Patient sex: M
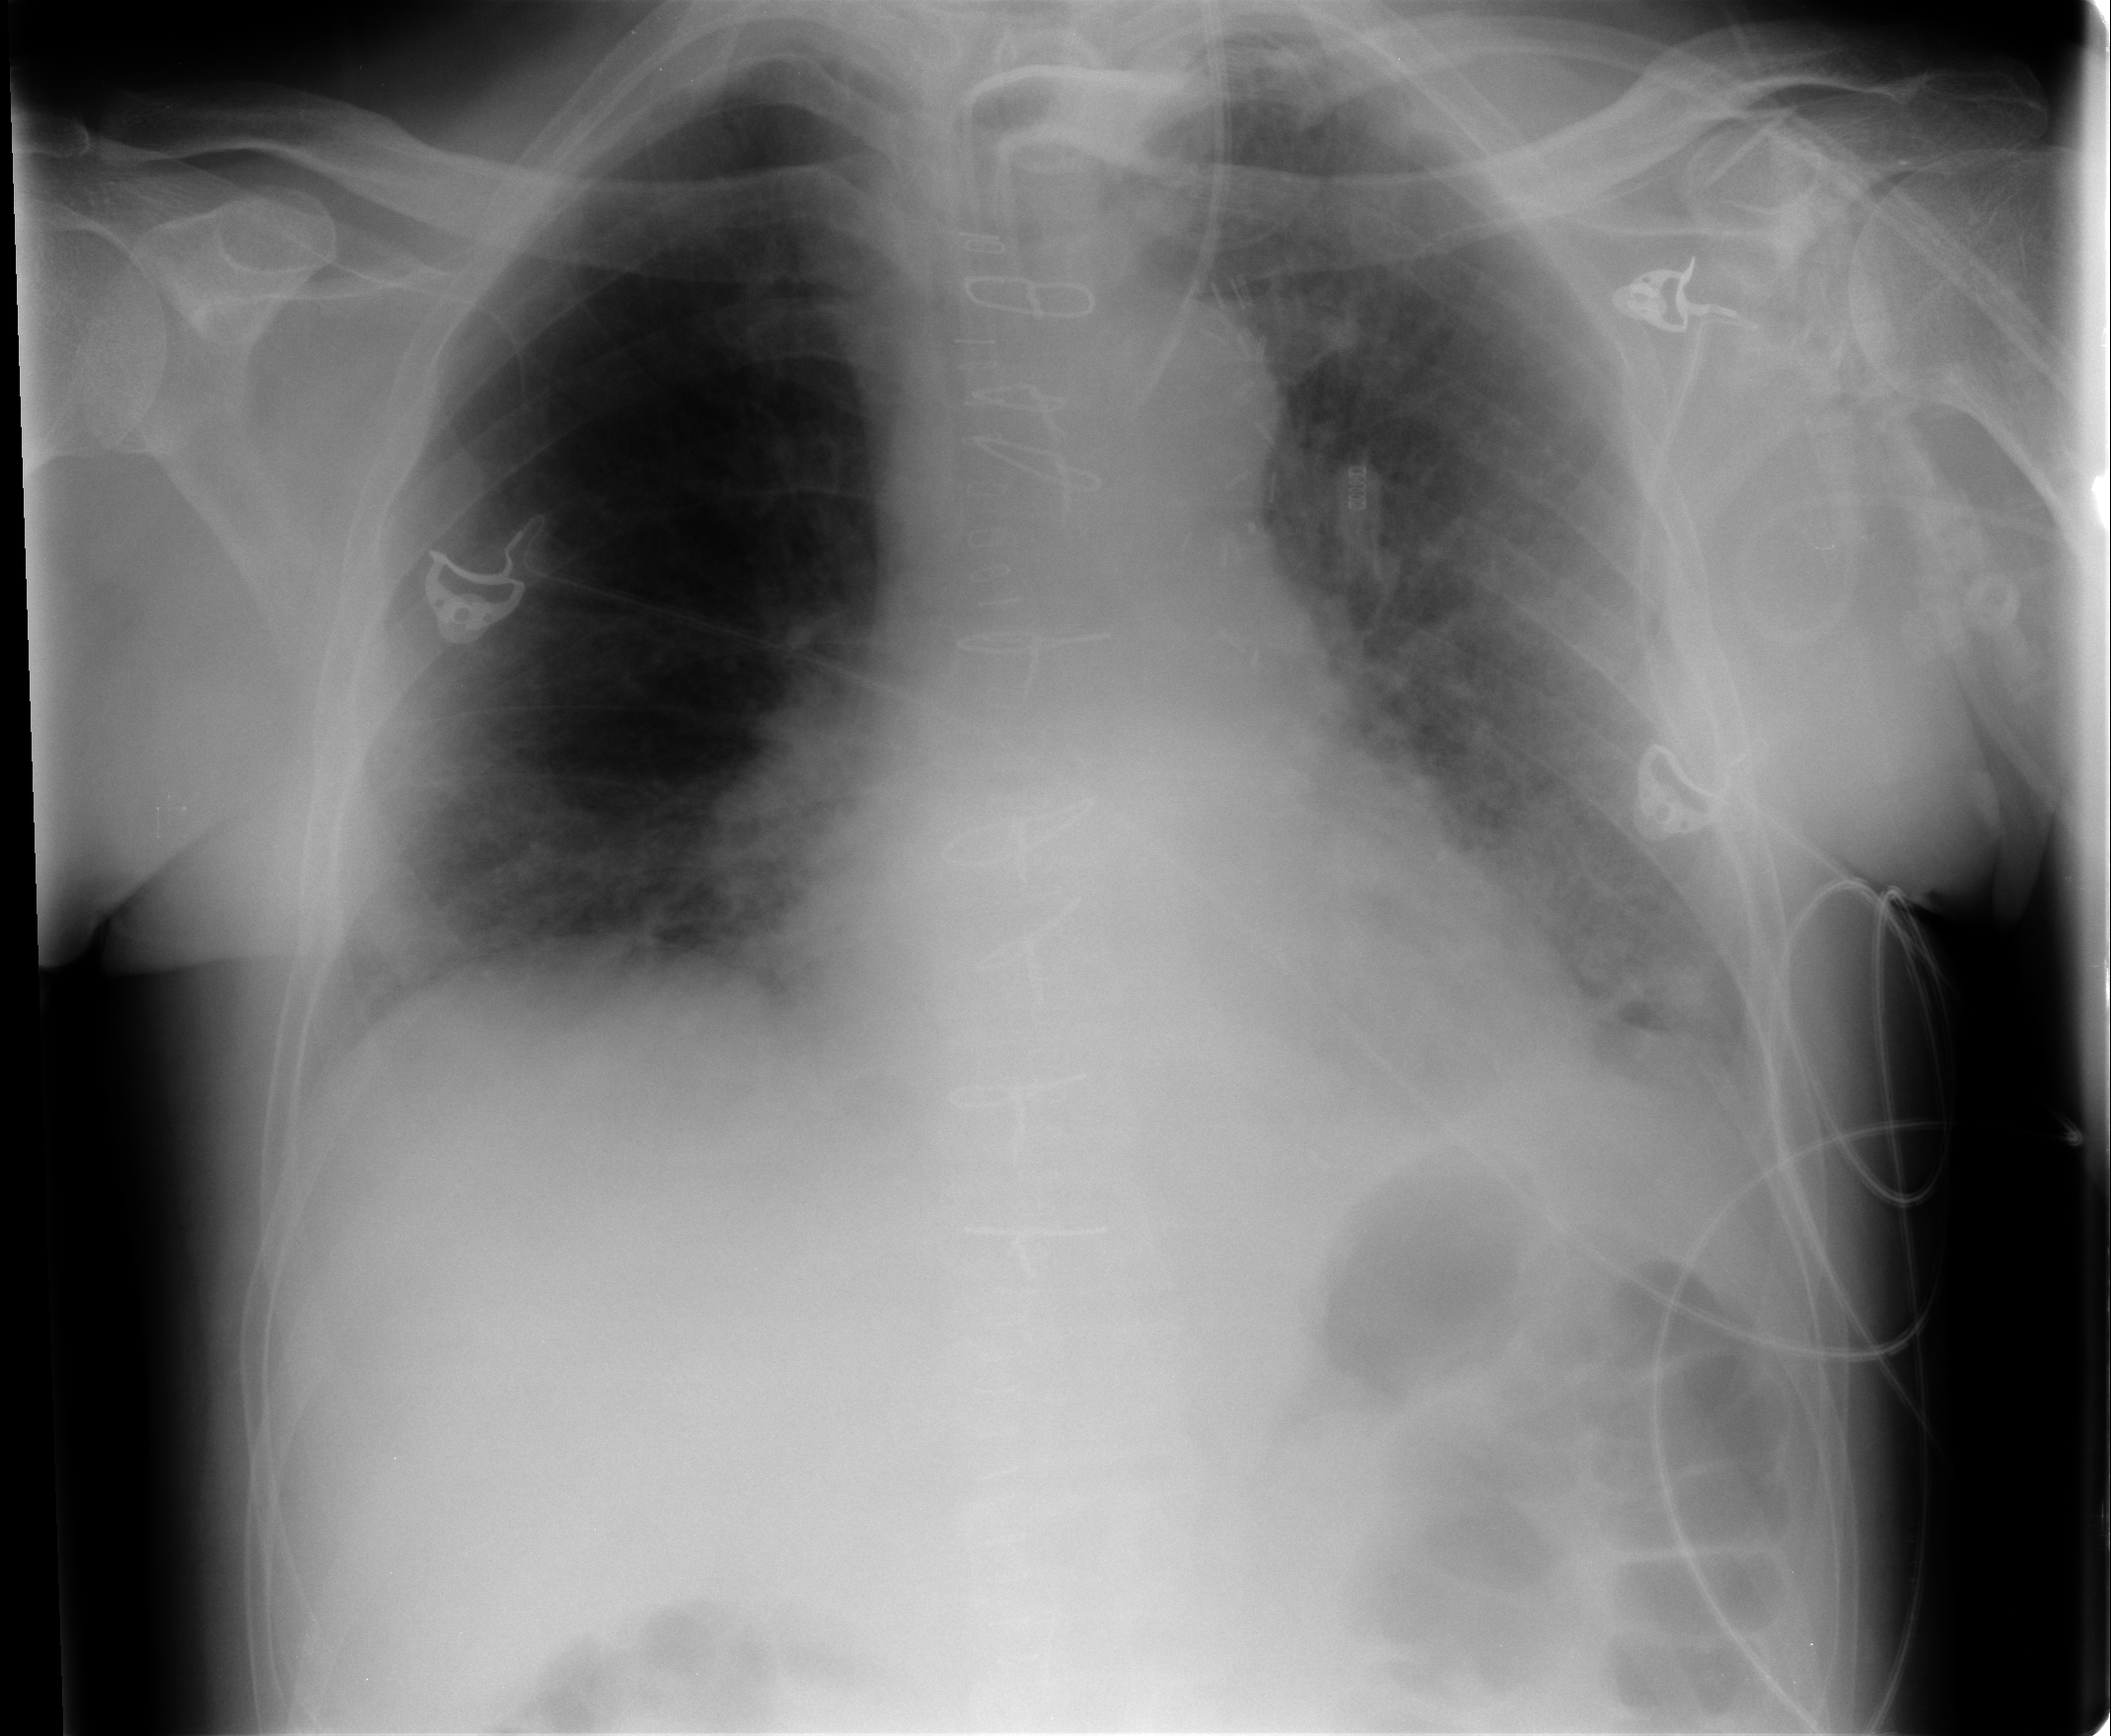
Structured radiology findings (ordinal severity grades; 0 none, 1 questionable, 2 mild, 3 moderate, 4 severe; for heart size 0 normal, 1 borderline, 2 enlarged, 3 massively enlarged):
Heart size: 0
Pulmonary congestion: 2
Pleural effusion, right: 0
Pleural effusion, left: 2
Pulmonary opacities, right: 2
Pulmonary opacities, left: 2
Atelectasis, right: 0
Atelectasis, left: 0